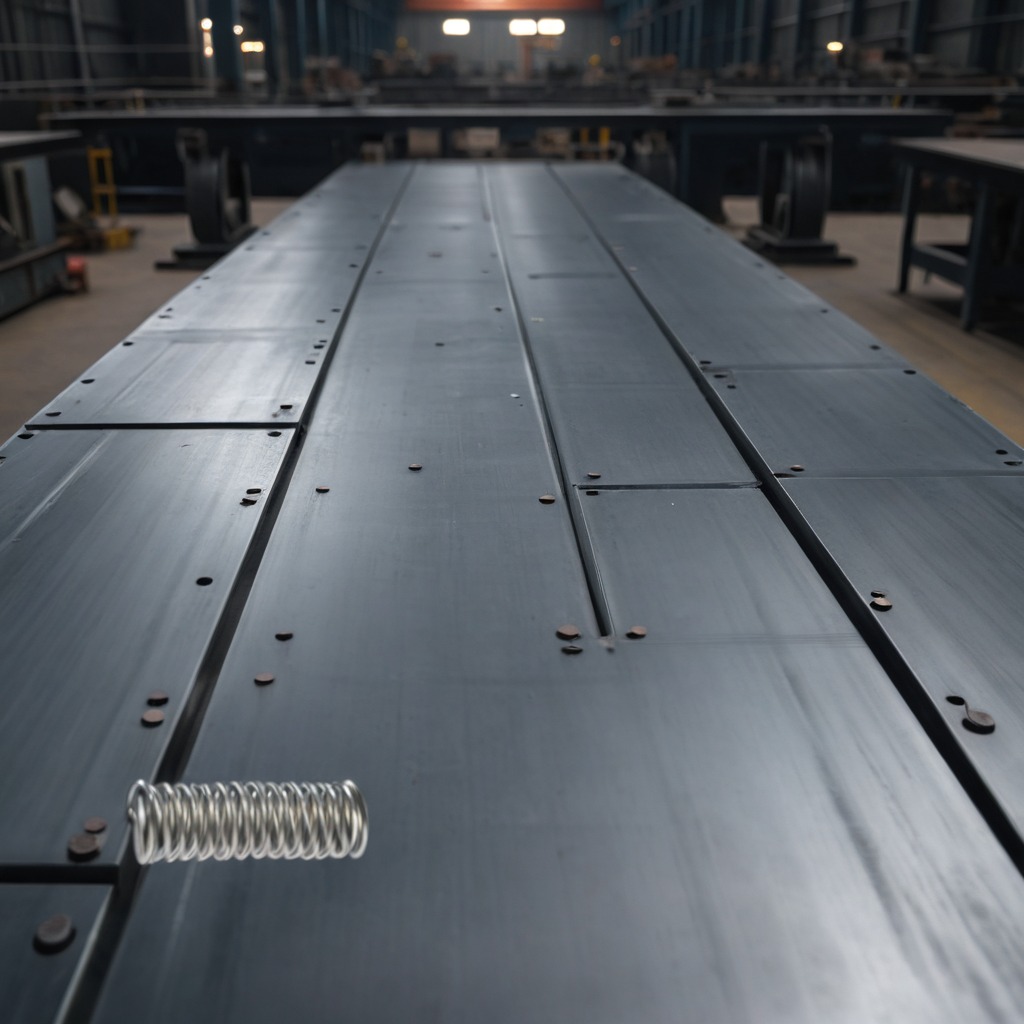
A coiled metal spring is lying on a cold steel table in a mining workshop.